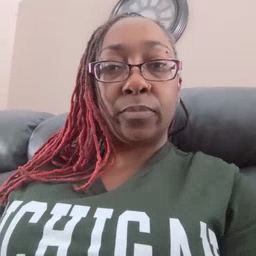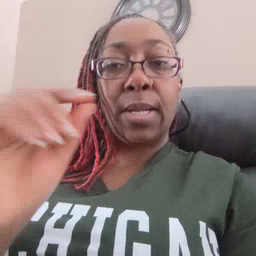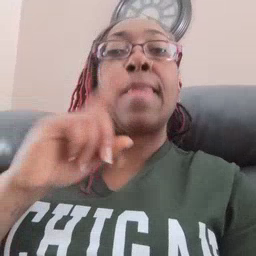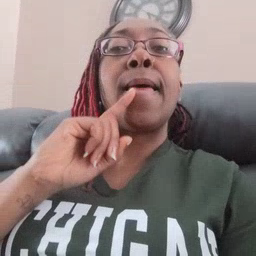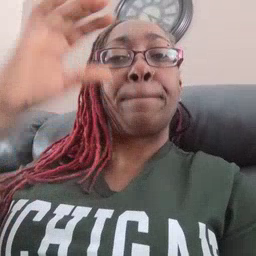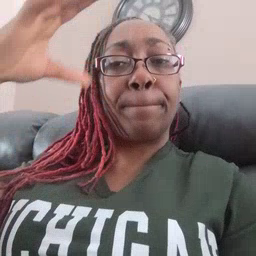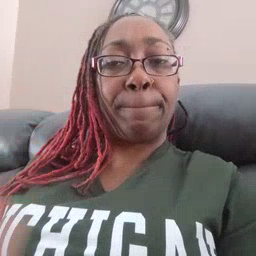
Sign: lamp